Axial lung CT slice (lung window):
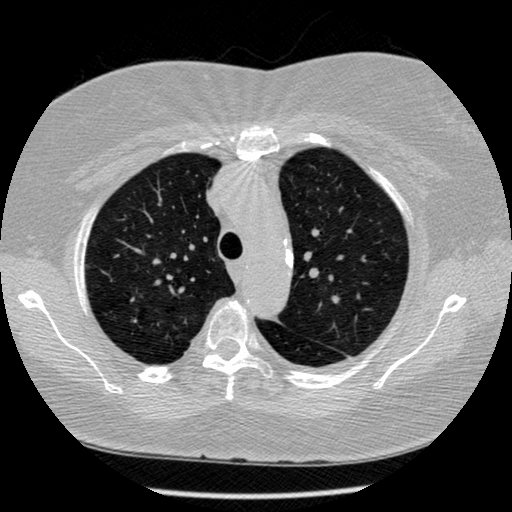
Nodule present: no